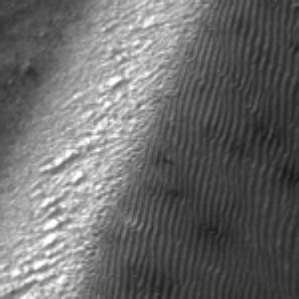
Label: frost